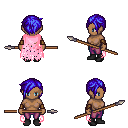
a pixel art fantasy rpg character, female body template, human, dark skin, pink tattered cape, magenta pants, blue pixie cut hairstyle, leather bracers, black shoes, spear, four views (front, back, left, right), 2x2 character sprite sheet, small pixel art, hard edges, no anti-aliasing